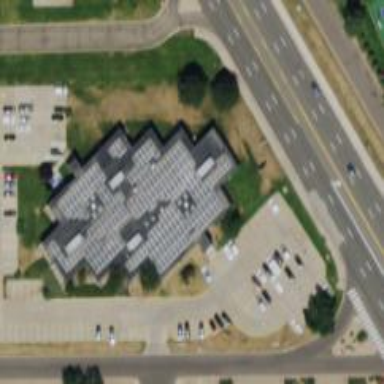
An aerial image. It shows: Office building.